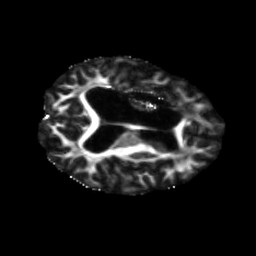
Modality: FA
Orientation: axial
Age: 53
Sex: female
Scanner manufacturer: siemens
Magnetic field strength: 3 T
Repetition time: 5.47 s
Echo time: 0.0854 s